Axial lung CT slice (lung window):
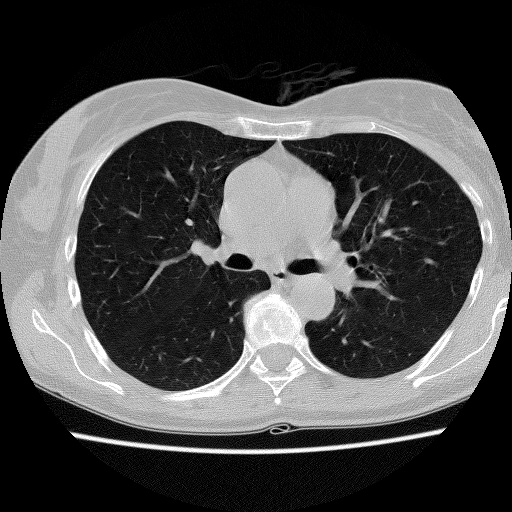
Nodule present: no